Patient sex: M
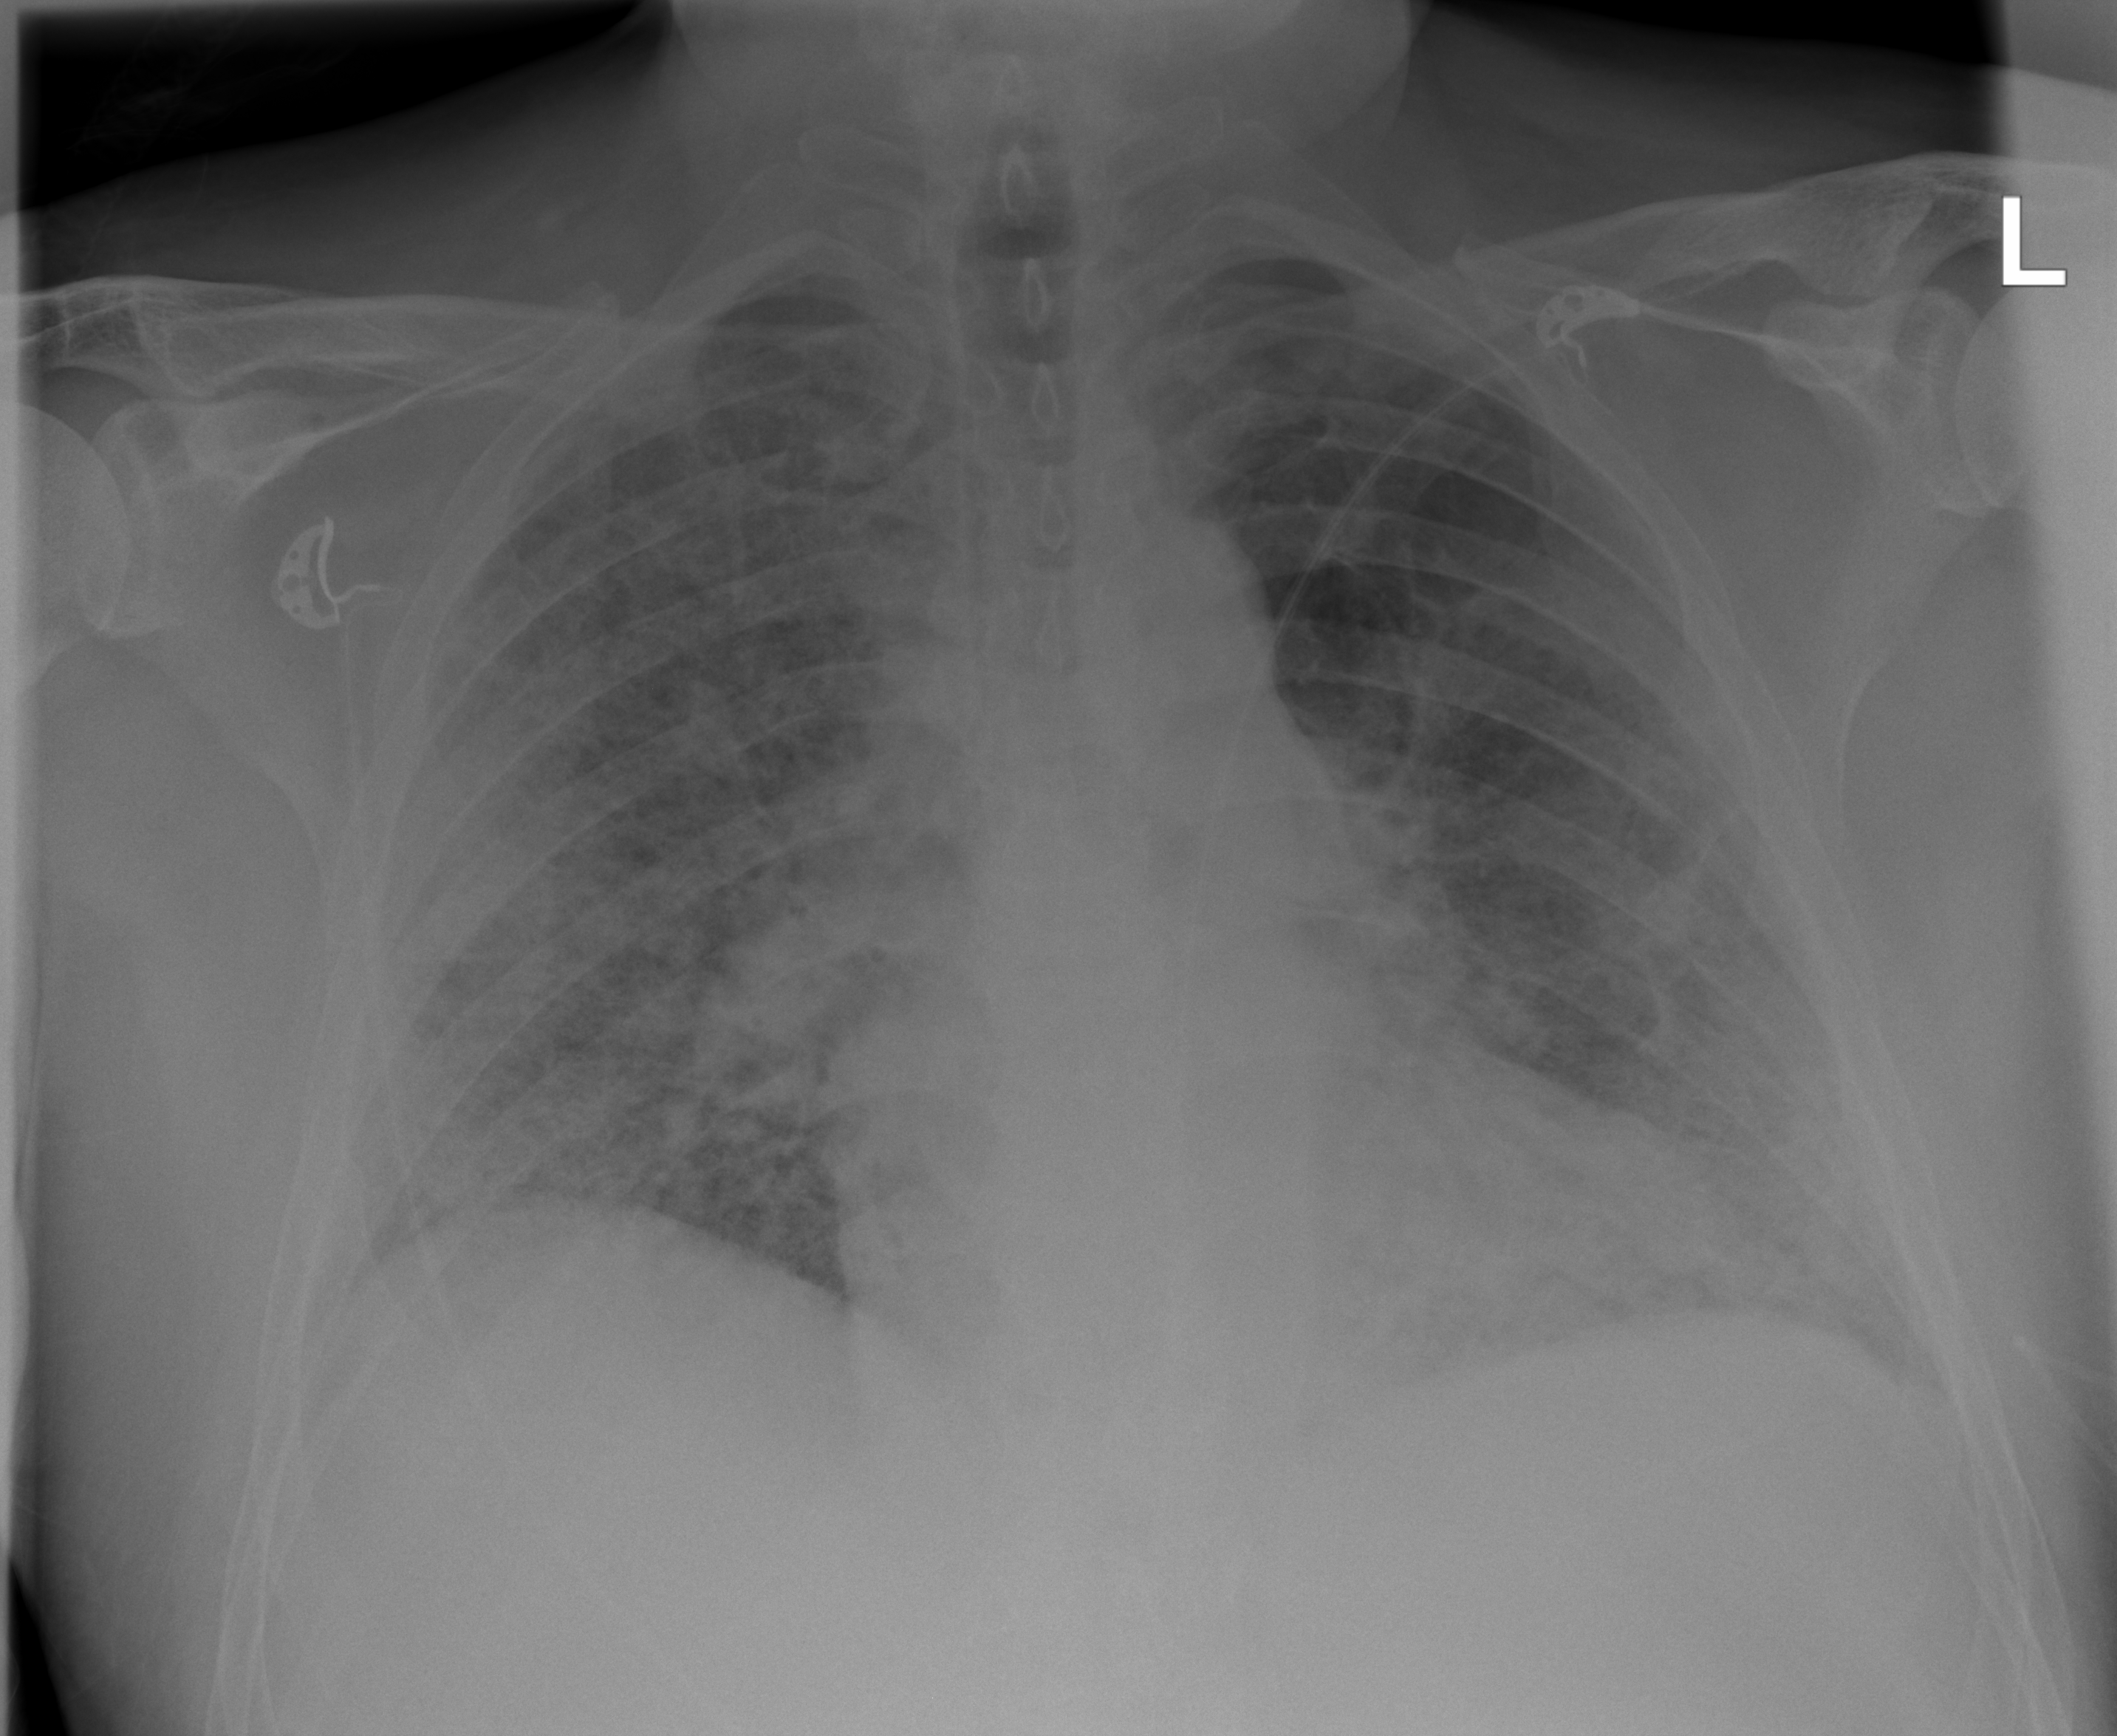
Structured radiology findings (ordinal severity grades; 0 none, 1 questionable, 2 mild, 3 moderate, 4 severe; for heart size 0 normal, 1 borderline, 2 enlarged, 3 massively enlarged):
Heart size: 1
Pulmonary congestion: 2
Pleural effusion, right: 2
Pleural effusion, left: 1
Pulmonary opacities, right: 3
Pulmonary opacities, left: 2
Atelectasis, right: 2
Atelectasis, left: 2